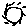
Label: sun